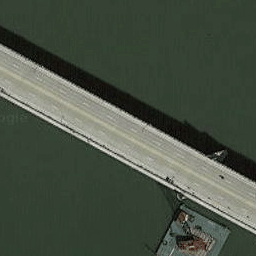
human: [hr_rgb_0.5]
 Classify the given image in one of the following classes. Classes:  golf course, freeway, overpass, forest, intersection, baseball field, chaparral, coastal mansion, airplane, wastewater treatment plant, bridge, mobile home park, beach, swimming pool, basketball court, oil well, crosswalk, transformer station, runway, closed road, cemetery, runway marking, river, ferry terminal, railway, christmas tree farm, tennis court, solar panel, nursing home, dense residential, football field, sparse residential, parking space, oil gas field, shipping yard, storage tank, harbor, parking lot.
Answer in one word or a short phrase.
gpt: bridge